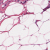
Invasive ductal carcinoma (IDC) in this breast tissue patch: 1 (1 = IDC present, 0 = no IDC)